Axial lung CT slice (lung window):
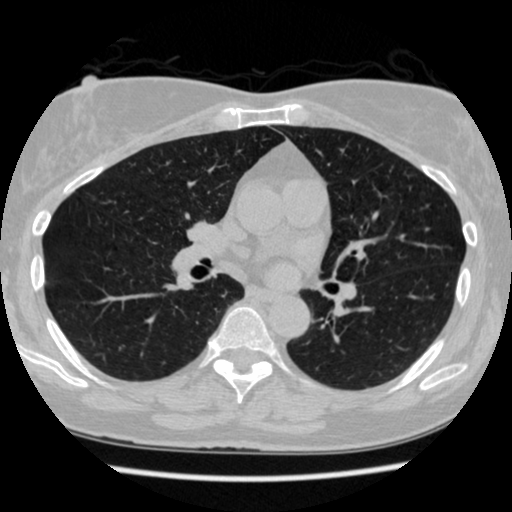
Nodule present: no